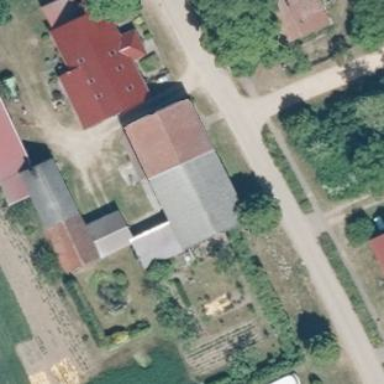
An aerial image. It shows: Farm auxiliary building.